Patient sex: M
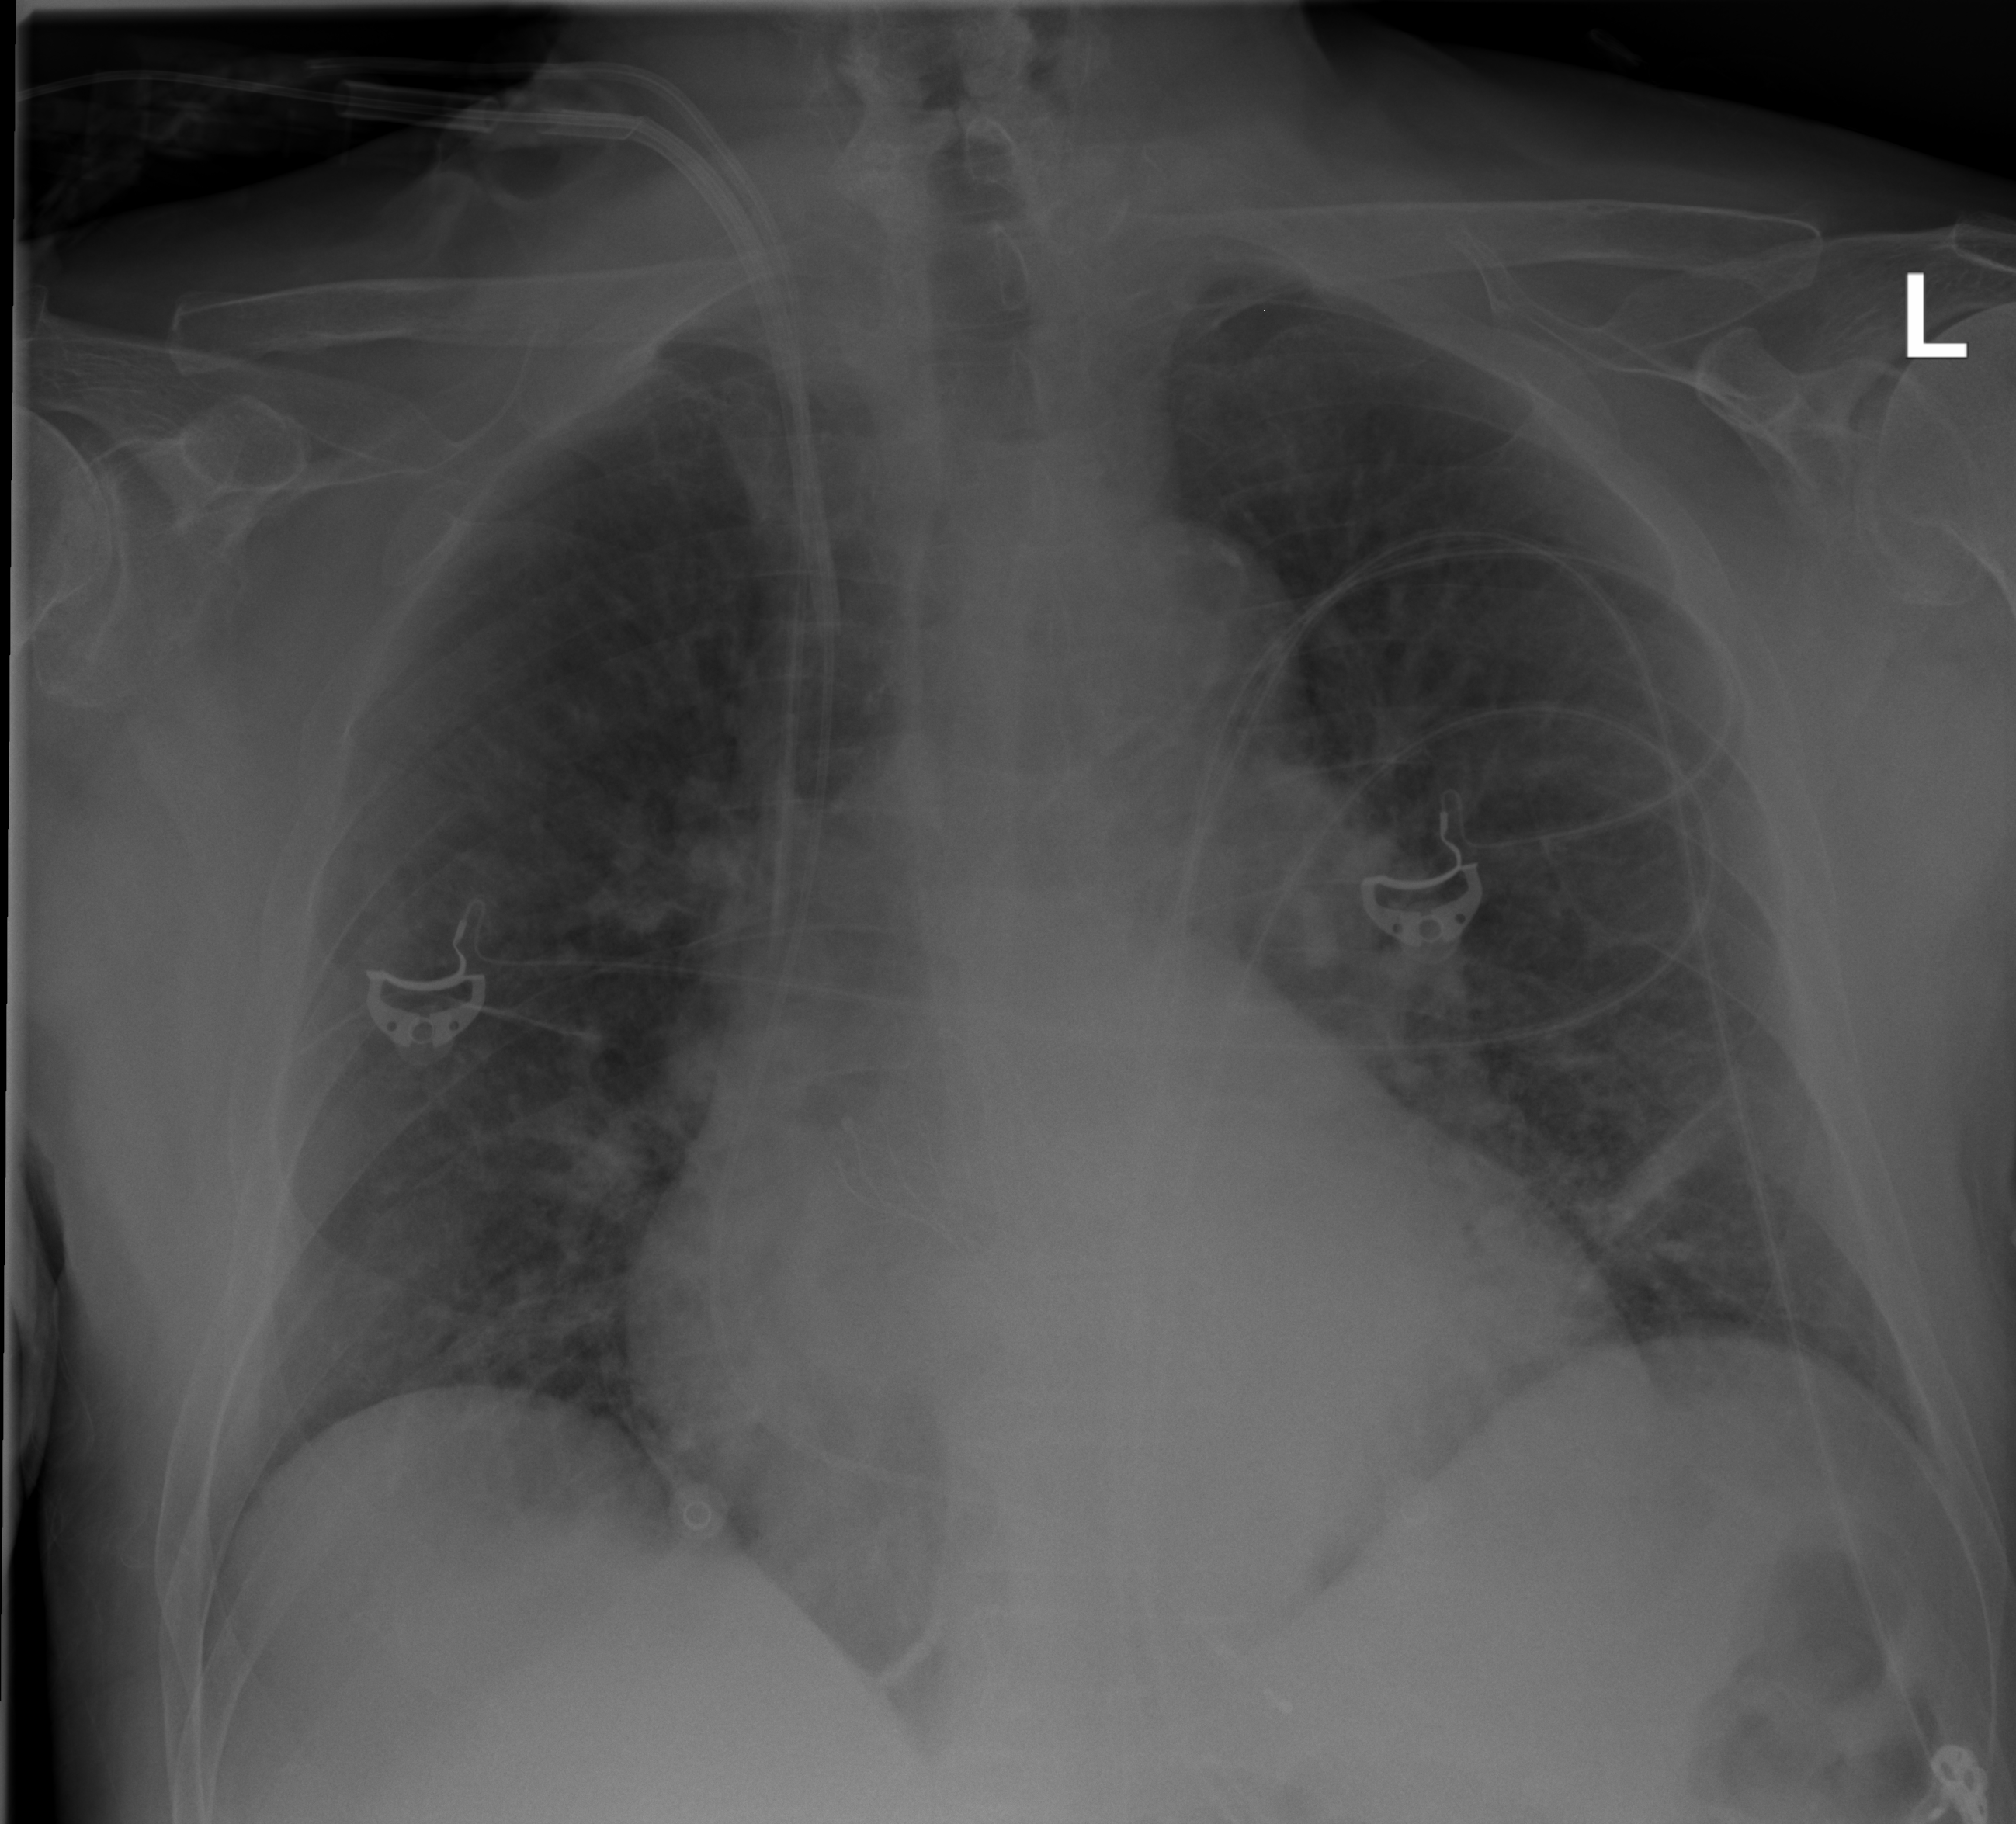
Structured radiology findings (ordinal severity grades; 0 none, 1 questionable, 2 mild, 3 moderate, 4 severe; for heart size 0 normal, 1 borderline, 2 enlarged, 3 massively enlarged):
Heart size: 2
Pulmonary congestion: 2
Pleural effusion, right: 0
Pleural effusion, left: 0
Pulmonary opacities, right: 2
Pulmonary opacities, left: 2
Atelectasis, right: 0
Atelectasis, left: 2